【题型】解答题　【知识点】解析几何　【难度】medium
已知抛物线 $\Gamma:\ y^2=4x$，$P$ 为第一象限内 $\Gamma$ 上的一点，直线 $l$ 经过点 $P$。

(1) 设 \(P(4,4)\)，若 \(l\) 经过 \(\Gamma\) 的焦点 \(F\)，求 \(l\) 与 \(\Gamma\) 的准线的交点坐标；

(2) 设 \(P(1,2)\)，已知 \(l\) 与 \(x\) 轴负半轴有交点 \(M\)，\(l\) 与 \(\Gamma\) 有 \(P\)、\(Q\) 两个交点，若将这三个交点从左至右重新命名为 \(A\)、\(B\)、\(C\)，有 \(\overrightarrow{AB}=\overrightarrow{BC}\)，求出所有满足条件的 \(l\) 的方程；

(3) 设 \(P(s,t)\)，\(t>0\)，已知 \(l\) 是 \(\Gamma\) 在点 \(P\) 处的切线，过点 \(P\) 作直线 \(m\) 使得 \(m\perp l\)，\(R\) 是 \(m\) 与 \(\Gamma\) 的另一个交点，求出 \(|PR|\) 关于 \(s\) 的表达式，并求 \(|PR|\) 的最小值。
【解答】
\textbf{【答案】}
(1) \((-1,-\frac{8}{3})\);

(2) \(2x-3y+4=0\) 或 \(4x-3y+2=0\);

(3) \(|PR|=\frac{4(s+1)^{\frac{3}{2}}}{s},s>0\)，最小值为 \(6\sqrt{3}\).

\vspace{0.3cm}

\textbf{【分析】}
(1) 求出抛物线的焦点坐标及准线方程，再求出直线 \(l\) 的方程即可得解.

(2) 根据给定条件，按 \(B(1,2)\)、\(C(1,2)\) 分类，借助中点坐标公式求出点 \(A\) 的坐标，再利用直线方程的点斜式求解即得.

(3) 求出直线 \(l\) 的斜率，进而求出直线 \(m\) 的方程，与抛物线方程联立求出点 \(R\) 的坐标，利用弦长公式求出 \(|PR|\)，再构造函数并利用导数求出最小值.

\vspace{0.3cm}

\textbf{【详解】}
(1) 抛物线 \(\Gamma:\ y^2=4x\) 的焦点 \(F(1,0)\)，准线方程为 \(x=-1\)，

则直线 \(l\) 的方程为 \(y-0=\frac{4-0}{4-1}(x-1)\)，即 \(y=\frac{4}{3}(x-1)\)，当 \(x=-1\) 时，\(y=-\frac{8}{3}\)，

所以 \(l\) 与 \(\Gamma\) 的准线的交点坐标为 \((-1,-\frac{8}{3})\)。

---

(2) 设 \(A(a,0),a<0\)，由 \(\overrightarrow{AB}=\overrightarrow{BC}\)，得 \(B\) 是线段 \(AC\) 的中点，

当 \(B(1,2)\) 时，则点 \(C(2-a,4)\)，而点 \(C\) 在抛物线 \(\Gamma:\ y^2=4x\)，即 \(4^2=4(2-a)\)，解得 \(a=-2\)，

此时直线 \(l\) 的方程为 \(y-0=\frac{2-0}{1-(-2)}(x+2)\)，即 \(2x-3y+4=0\)；

当 \(C(1,2)\) 时，则点 \(C(\frac{1+a}{2},1)\)，于是 \(1^2=4\cdot\frac{1+a}{2}\)，解得 \(a=-\frac{1}{2}\)，

此时直线 \(l\) 的方程为 \(y-0=\frac{2-0}{1-(-\frac{1}{2})}(x+\frac{1}{2})\)，即 \(4x-3y+2=0\)，

所以直线 \(l\) 的方程为 \(2x-3y+4=0\) 或 \(4x-3y+2=0\)。

---

(3) 设 \(l\) 的方程为 \(y-t=k(x-s)\)，而 \(s=\frac{t^2}{4}\)，

由
\[
\begin{cases}
y-t=k(x-s) \\
y^2=4x
\end{cases}
\]
消去 \(x\) 得：\(\frac{k}{4}y^2-y+t-\frac{k}{4}t^2=0\)，显然 \(k\neq 0\)，

\(\Delta=1-k(t-\frac{t^2}{4}k)=0\)，解得 \(k=\frac{2}{t}\)，于是直线 \(m\) 的方程 \(y-t=-\frac{t}{2}(x-\frac{t^2}{4})\)，

由
\[
\begin{cases}
y-t=-\frac{t}{2}(x-\frac{t^2}{4}) \\
y^2=4x
\end{cases}
\]
消去 \(x\) 得 \(ty^2+8y-t^3-8t=0\)，设点 \(R\) 的纵坐标为 \(y_R\)，

由 \(t\cdot y_R=-t^2-8\)，得 \(y_R=-t-\frac{8}{t}\)，

因此
\[
|PR|=\sqrt{1+\left(-\frac{2}{t}\right)^2}|t-y_R|=\sqrt{1+\frac{4}{t^2}}\left(2t+\frac{8}{t}\right)=\frac{4(s+1)^{\frac{3}{2}}}{s},
\]

设 \(f(s)=\frac{4(s+1)^{\frac{3}{2}}}{s},s>0\)，求导得 \(f'(s)=\frac{2(s-2)(s+1)^{\frac{1}{2}}}{s^2}\)，

当 \(0<s<2\) 时，\(f'(s)<0\)，当 \(s>2\) 时，\(f'(s)>0\)，

函数 \(f(s)\) 在 \((0,2)\) 上单调递减，在 \((2,+\infty)\) 上单调递增，\(f(s)_{\min}=f(2)=6\sqrt{3}\)，

所以 \(|PR|=\frac{4(s+1)^{\frac{3}{2}}}{s},s>0\)，最小值为 \(6\sqrt{3}\)。

\vspace{0.3cm}

\textbf{【点睛】} 结论点睛：直线 \(l:\ y=kx+b\) 上两点 \(A(x_1,y_1),B(x_2,y_2)\) 间的距离 \(|AB|=\sqrt{1+k^2}\cdot|x_1-x_2|\)；
直线 \(l:\ x=my+t\) 上两点 \(A(x_1,y_1),B(x_2,y_2)\) 间的距离 \(|AB|=\sqrt{1+m^2}\cdot|y_1-y_2|\)。
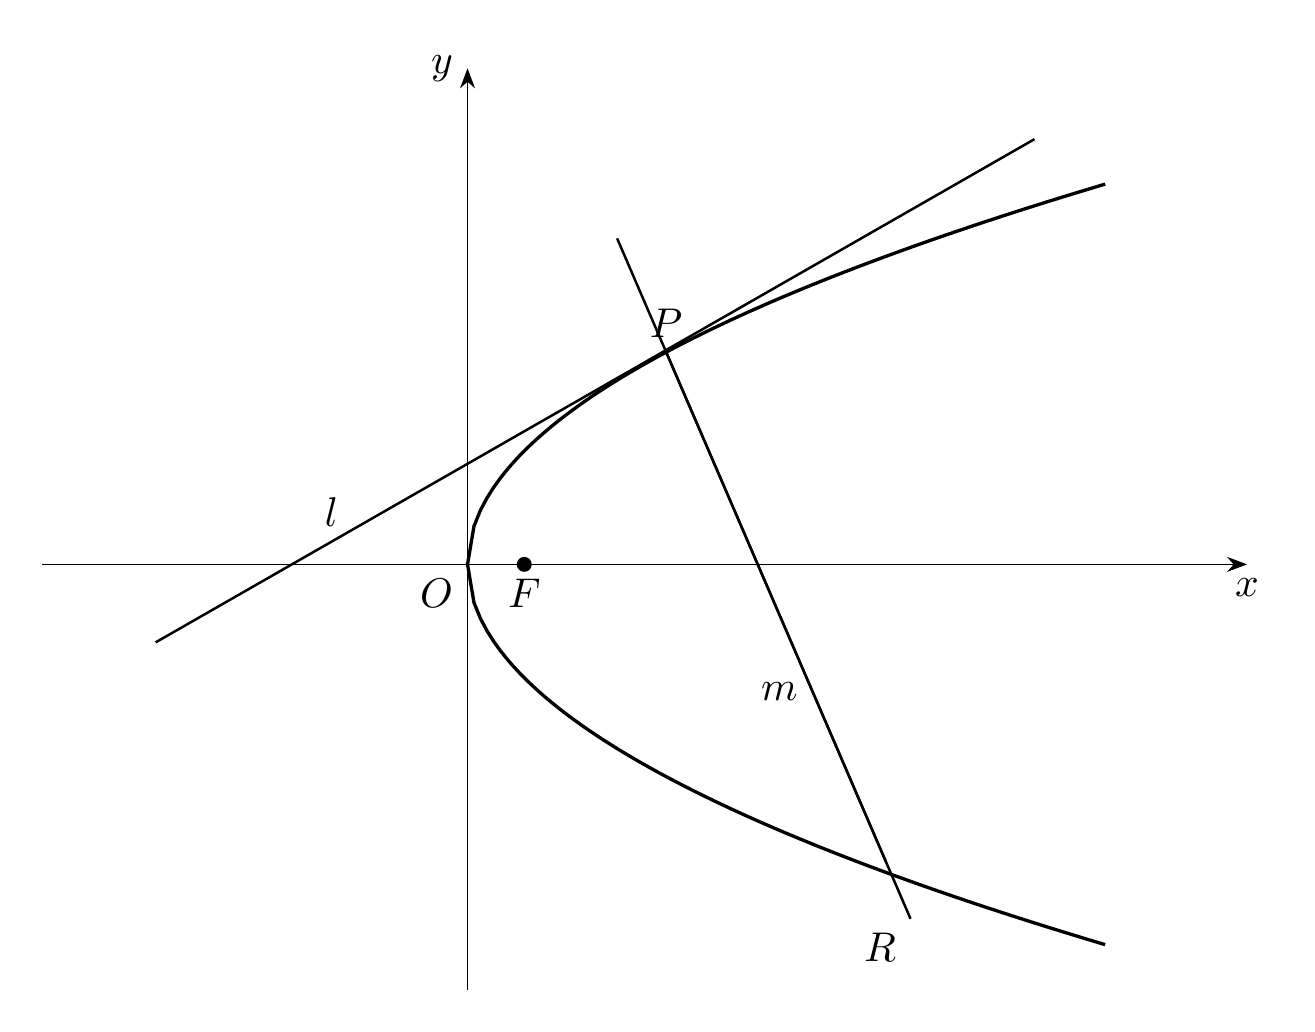